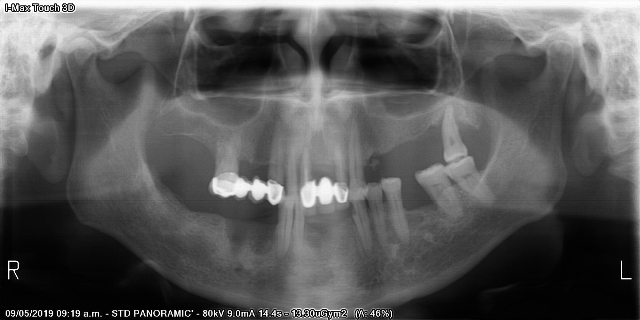
adult